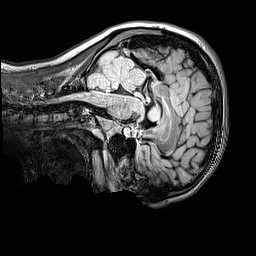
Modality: FLAIR
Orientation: sagittal
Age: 13
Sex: female
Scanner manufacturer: siemens
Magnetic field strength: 3 T
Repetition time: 5 s
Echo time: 0.388 s